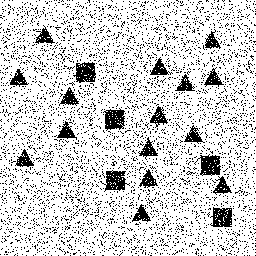
Squares: 5
Triangles: 15
Stars: 0
Total shapes: 20